Question: I'm following along with the iBook for swift programming, but I am getting an error when I try to contruct a class with var. Here is a stuct and a class:
'''
struct Resolution {
var width = 0
var height = 0
}
class VideoMode {
var resolution = Resolution()
var interlaced = false
var frameRate = 0.0
var name: String?
}
'''
I can create an instance of the Resolution struct just fine, but I can't seem to make one for VideoMode Class.
'''
var r = Resolution()
println("Width:\(r.width) Height:\(r.height)")
r.height = 1234
r.width = 9877
println("Width:\(r.width) Height:\(r.height)")
var vm = VideoMode() //Says that 'VideoMode' is not constructible with ()
let vm = VideoMode() //Apparently this works though.... why?
vm.resolution.width = 22222
vm.resolution.height = 1234
vm.name = "Calimari"
print(vm)
'''
I find this strange can anyone explain?
Update:
Apparently it works ok in playground. I am not running this in playground. I am running it using the master detail template using swift code. I added the "var vm = VideoMode()" in the viewDidLoad method and I get an error. But it seems to be ok if I change it to "let". No clue why that makes a difference.

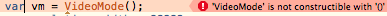
Answer: If you don't define for all stored properties then you define 'init()'.
'''
var name: String? // There's no default value here. Either set name to 'nil' or define init()
'''
Exerpt from the <URL>:
> Classes and structures set all of their stored properties to an appropriate initial value by the time an instance of that class or structure is created. Stored properties cannot be left in an indeterminate state.You can set an initial value for a stored property within an initializer, or by assigning a default property value as part of the property's definition. These actions are described in the following sections.
---
## Addendum:
As stressed by user @valfer, I've <URL>:
>
### Optional Property Types
[...] Properties of optional type are automatically initialized with a value of nil, indicating that the property is deliberately intended to have "no value yet" during initialization.
I ignore if the above was present from the get-go or if it was added after the fact as the language is in beta at the time of this writing and is still in flux.